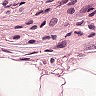
Metastatic tissue present: no